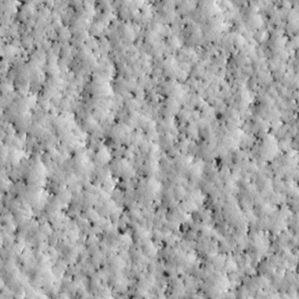
Label: non_frost